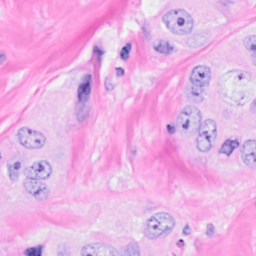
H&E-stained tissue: Breast